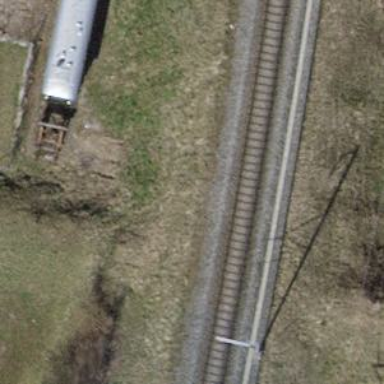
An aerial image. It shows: Single railway track on embankment with electrification through contact line.